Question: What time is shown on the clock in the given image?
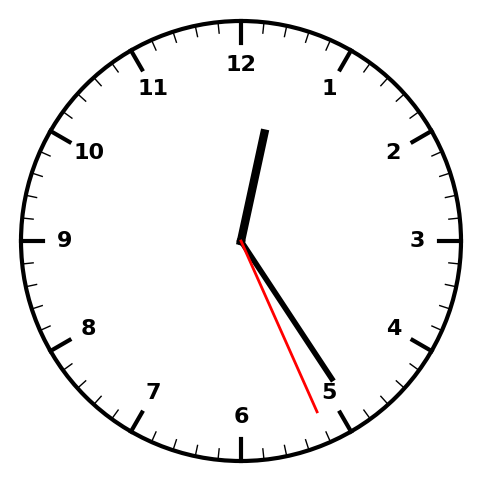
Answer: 12:24:26